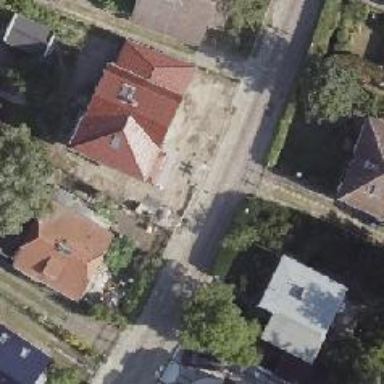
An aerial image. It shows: Residential road.